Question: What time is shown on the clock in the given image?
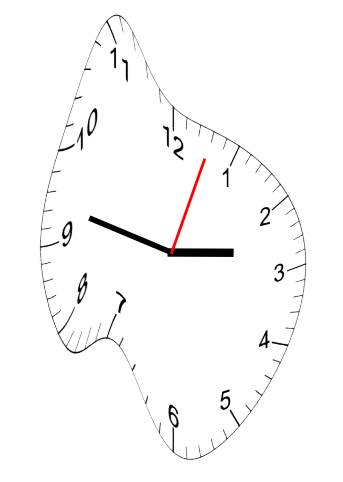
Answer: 02:47:03